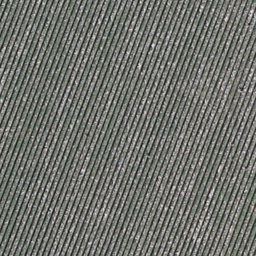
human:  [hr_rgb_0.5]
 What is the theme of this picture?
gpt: farmland

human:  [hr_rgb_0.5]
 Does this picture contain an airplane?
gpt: no

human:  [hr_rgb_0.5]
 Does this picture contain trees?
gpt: no

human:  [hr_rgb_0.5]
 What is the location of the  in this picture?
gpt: i cannot see it